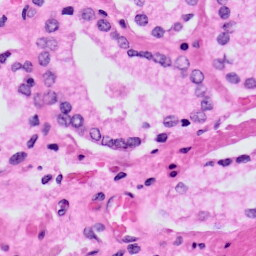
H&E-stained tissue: Prostate